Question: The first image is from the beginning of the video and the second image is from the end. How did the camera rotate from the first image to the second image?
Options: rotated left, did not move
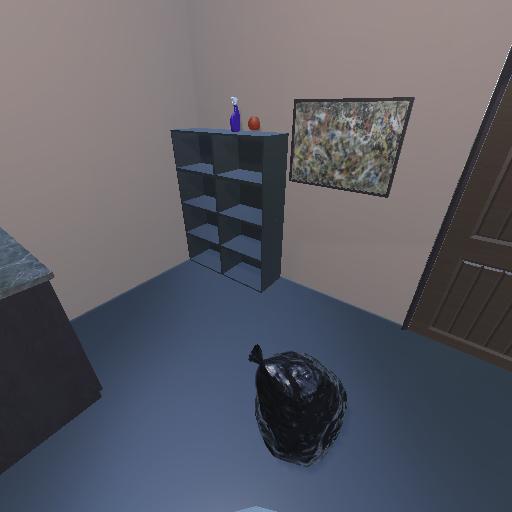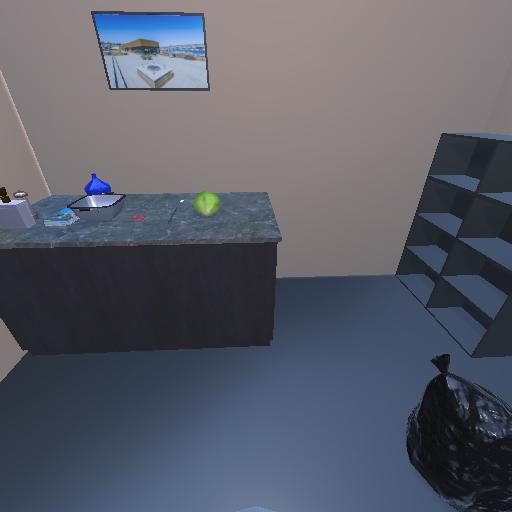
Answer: rotated left